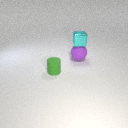
small green rubber cylinder to the left of large purple rubber sphere